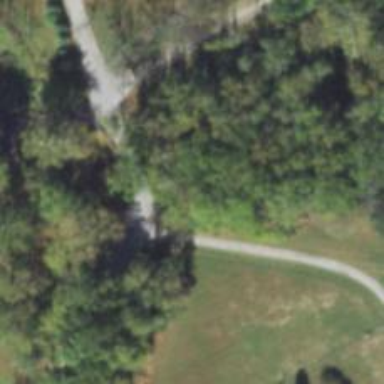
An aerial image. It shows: Tertiary road with bridge.